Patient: sex M, age 51
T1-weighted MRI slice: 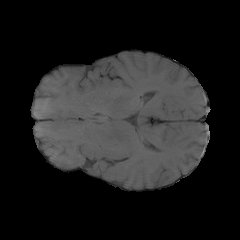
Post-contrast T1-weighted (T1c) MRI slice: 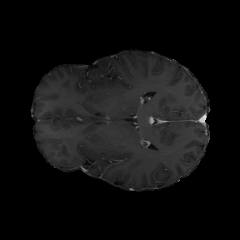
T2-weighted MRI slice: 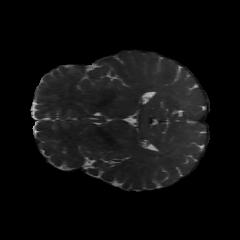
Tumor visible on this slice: no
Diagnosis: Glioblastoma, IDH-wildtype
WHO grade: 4